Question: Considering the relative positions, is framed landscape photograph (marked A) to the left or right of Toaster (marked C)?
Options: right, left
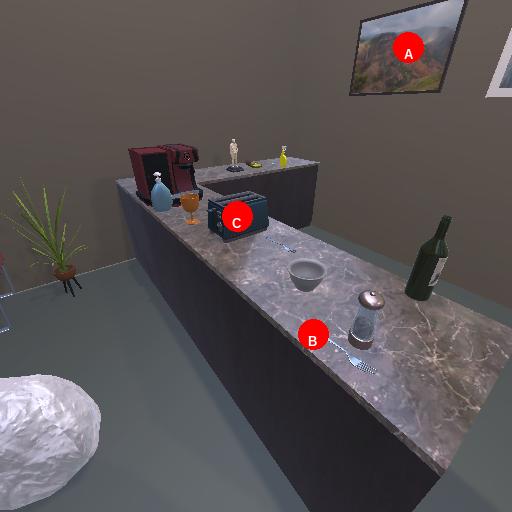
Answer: right